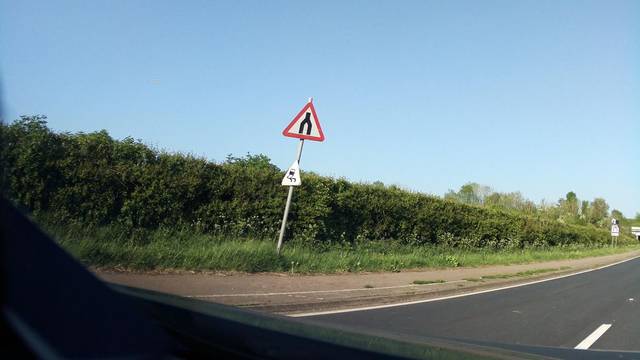
Region: United Kingdom
Coordinates: 51.608, -2.747